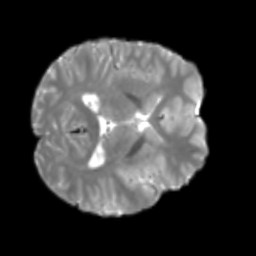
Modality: T2w
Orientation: axial
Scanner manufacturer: siemens
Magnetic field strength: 3 T
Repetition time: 4 s
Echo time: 0.0594 s